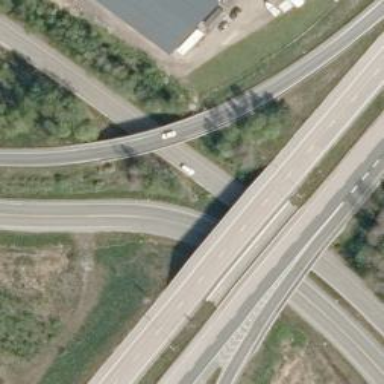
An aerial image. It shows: Asphalt motorway link road classified as tertiary.